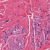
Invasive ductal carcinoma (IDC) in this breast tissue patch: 0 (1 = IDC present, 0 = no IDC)